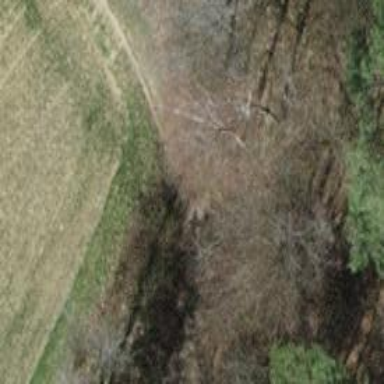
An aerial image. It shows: Path on the ground.